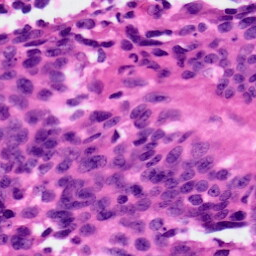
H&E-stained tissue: Ovarian